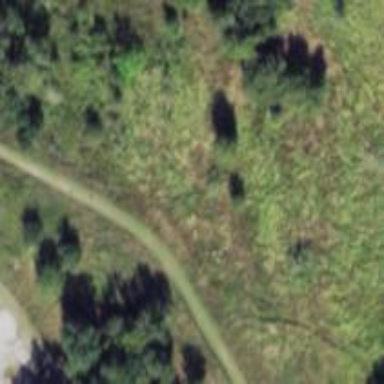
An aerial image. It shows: Path.